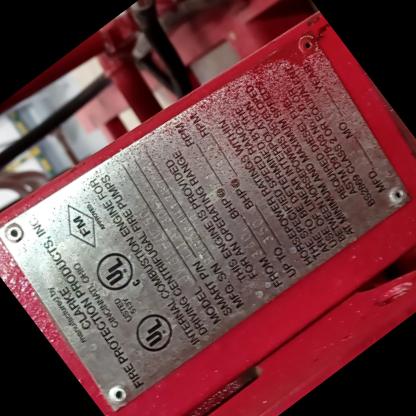
Klasa: tabliczka-znamionowa